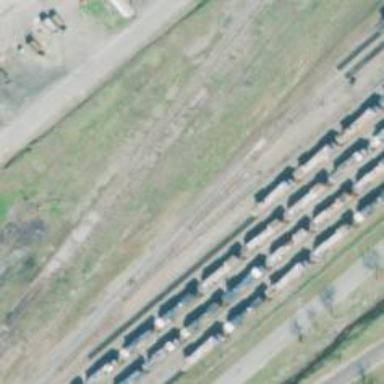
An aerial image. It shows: Abandoned railway yard is depicted.